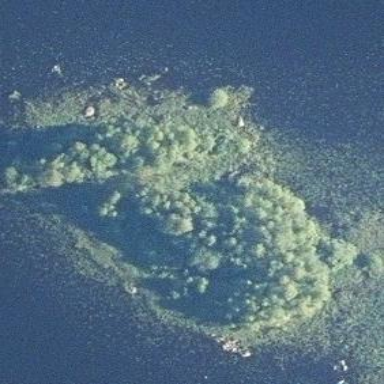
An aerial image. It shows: Serene lake.